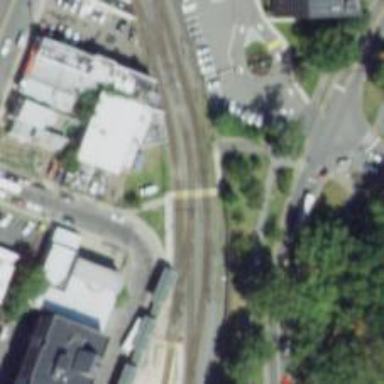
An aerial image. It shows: Crossing for the railway.